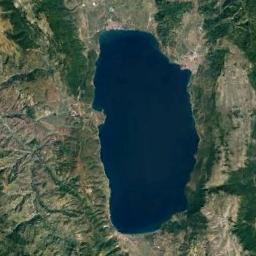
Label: lake